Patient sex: M
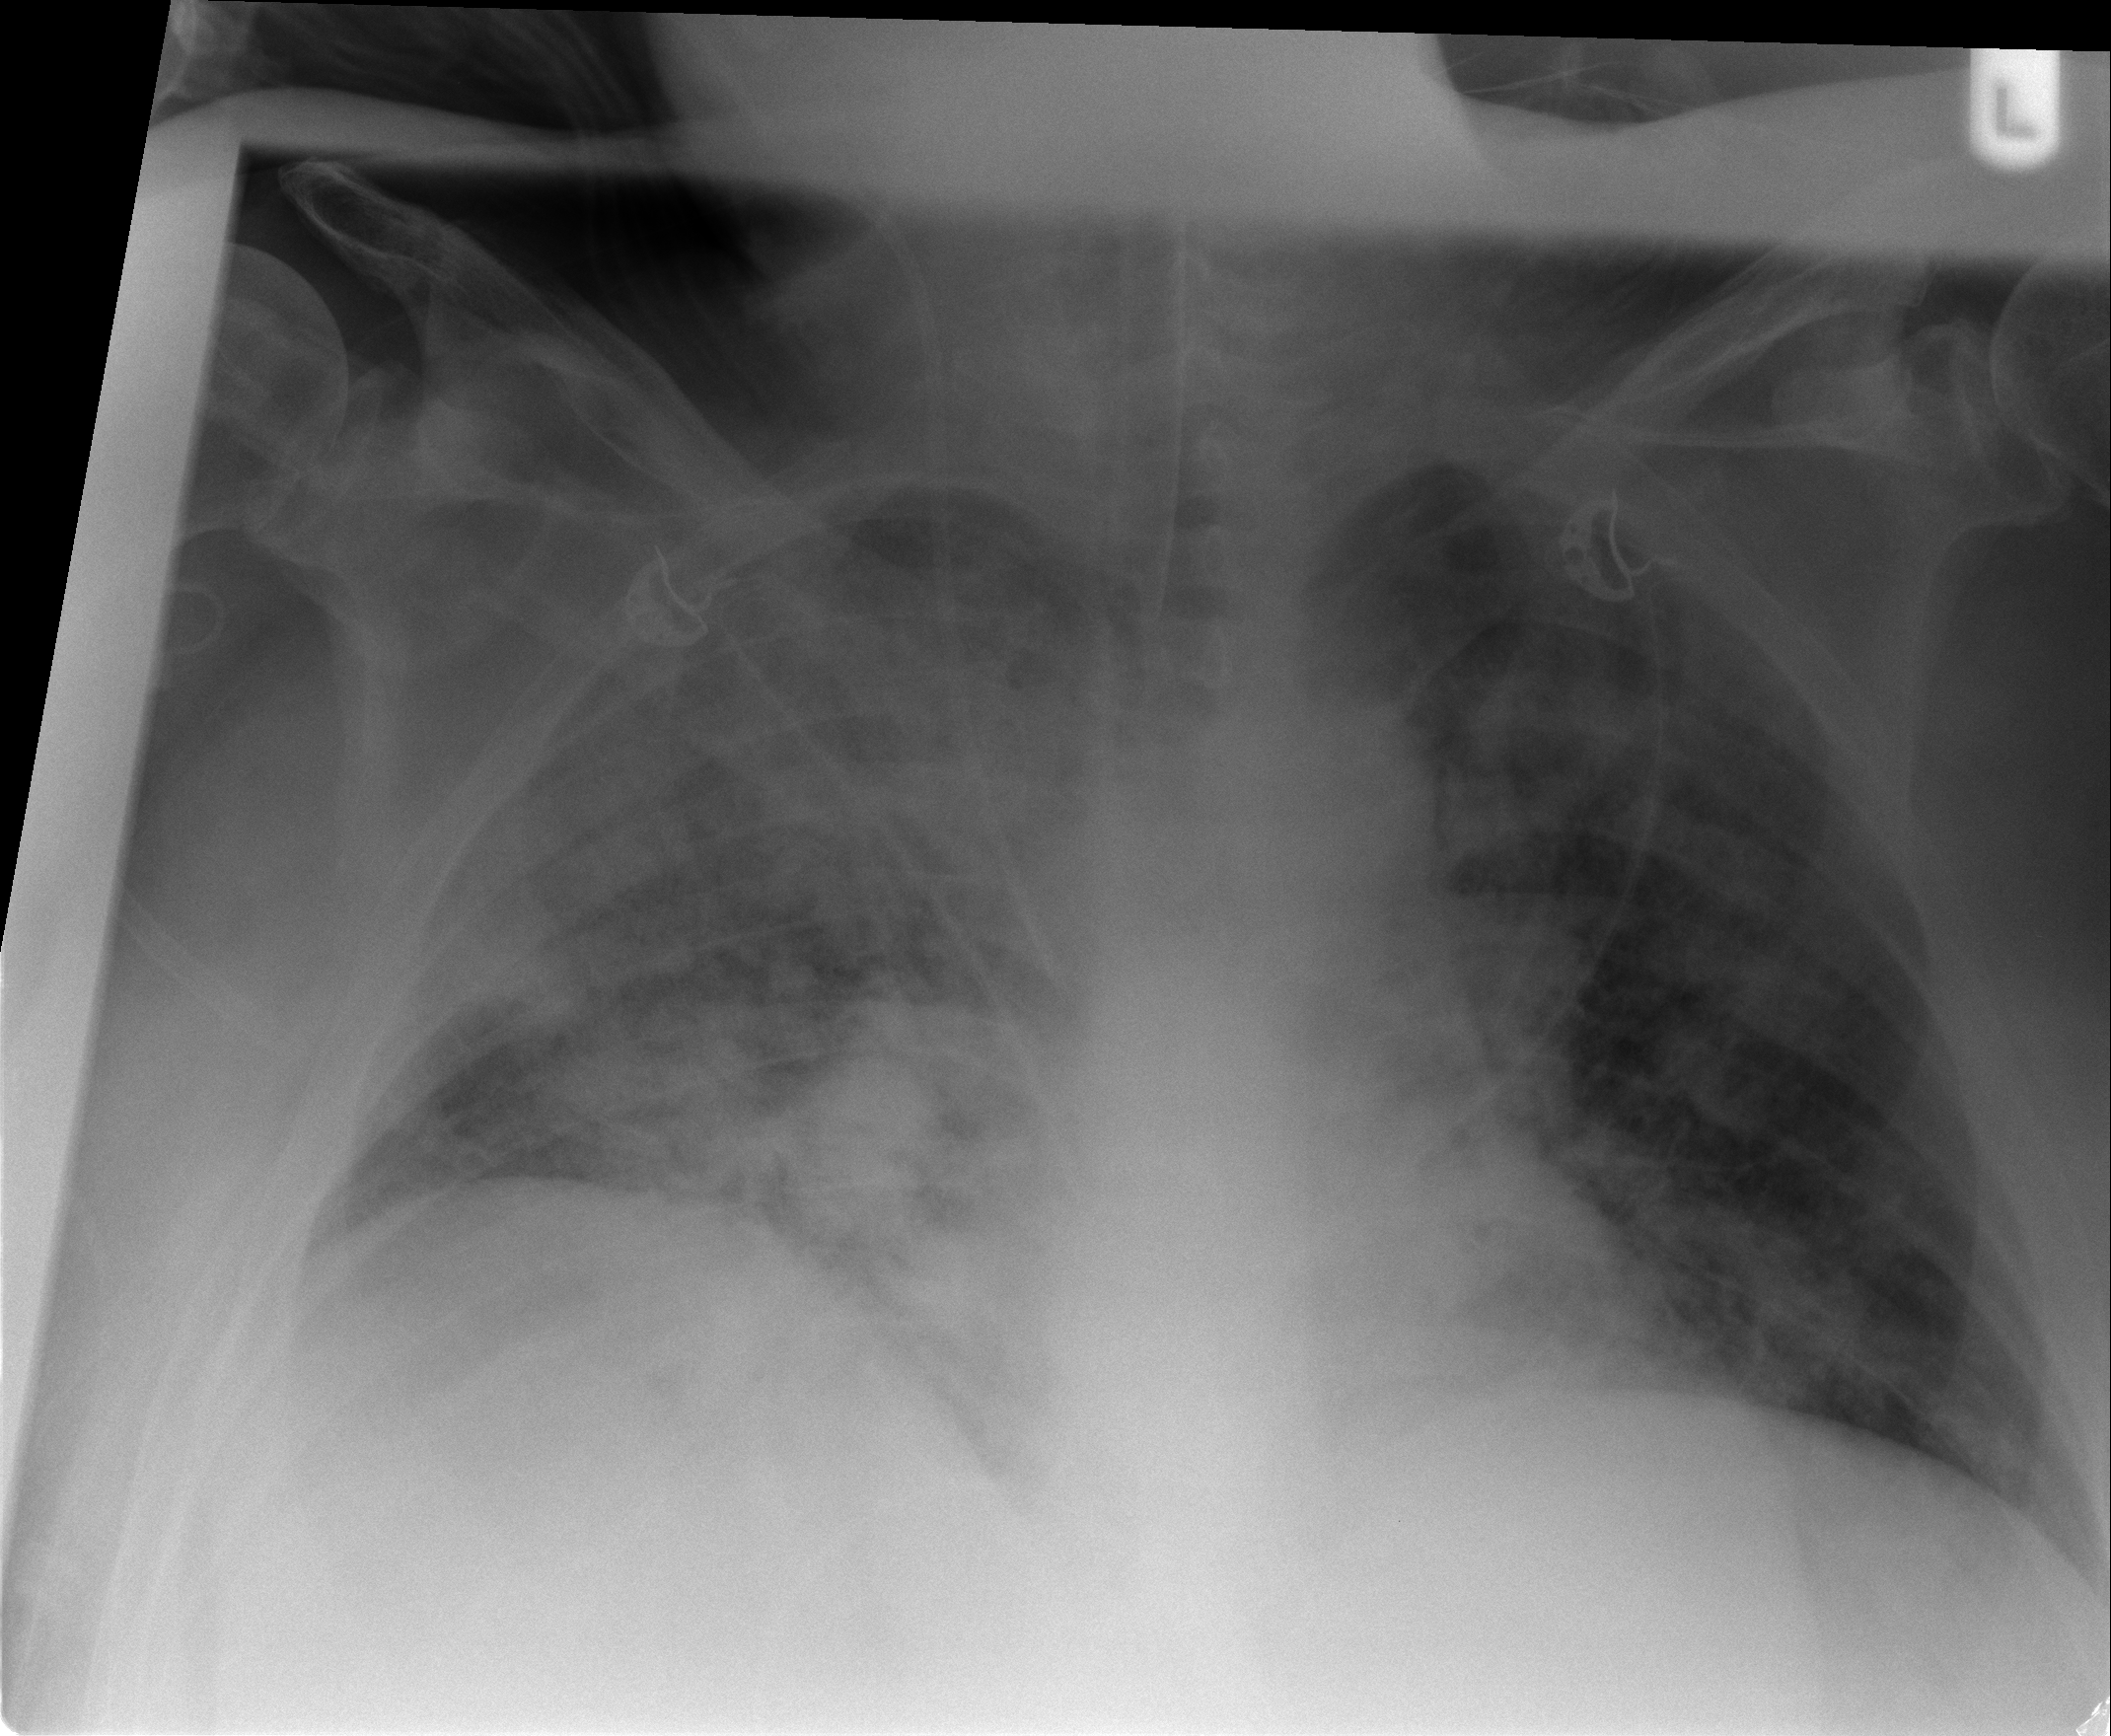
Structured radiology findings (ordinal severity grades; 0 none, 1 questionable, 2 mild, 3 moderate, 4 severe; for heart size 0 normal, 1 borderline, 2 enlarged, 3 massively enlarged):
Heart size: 0
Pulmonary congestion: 0
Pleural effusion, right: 0
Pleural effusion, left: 0
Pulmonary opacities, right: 4
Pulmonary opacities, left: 3
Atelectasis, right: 0
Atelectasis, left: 0